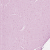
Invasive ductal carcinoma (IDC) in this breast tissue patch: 0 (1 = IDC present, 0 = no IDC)